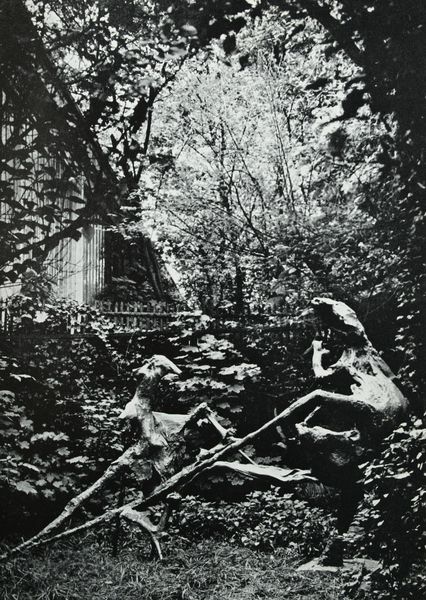
Titel: La Montagne, Berg
Künstler: Germaine Richier
Standort: Paris
Institution: Musée National d'Art Moderne
Schlagwörter: baum, blätter, himmel, laub, weiß, bäume, äste, grau, holz, licht, schwarz, dach, gras, haus, park, rasen, wiese, zaun, ast, natur, strauch, zweige, büsche, gebüsch, hütte, sträucher, figur, schuppen, garten, skulptur, statue, gartenzaun, figuren, um 1900, bronze, plastik, foto, fotografie, photographie, scheune, wurzel, photo, wald, wurzeln, fotographie, baumstumpf, stadel, verwildert, baumwurzel, wurzelstock, öaub, schwarz weiss foto, moderne, blick, schwarz und weiß, naturalisiert